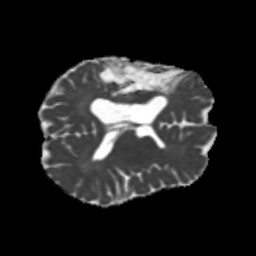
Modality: MD
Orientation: axial
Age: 42
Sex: male
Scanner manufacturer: siemens
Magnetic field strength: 3 T
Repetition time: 5.25 s
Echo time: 0.08 s